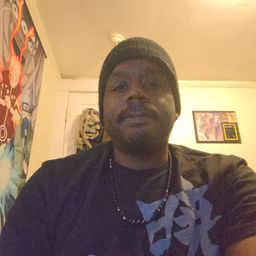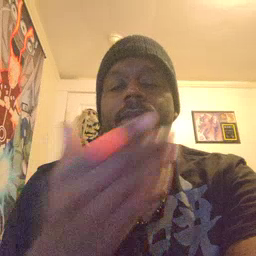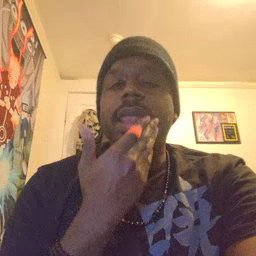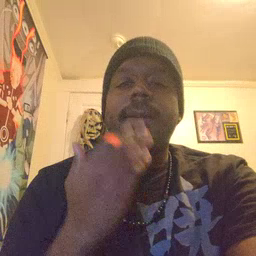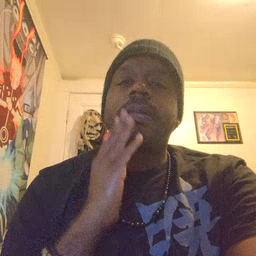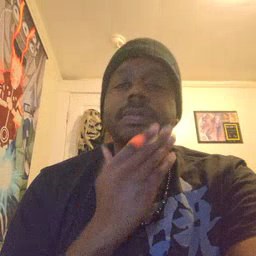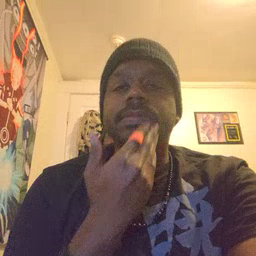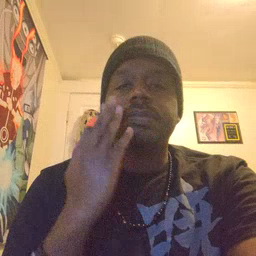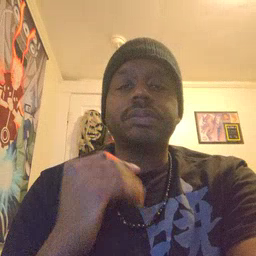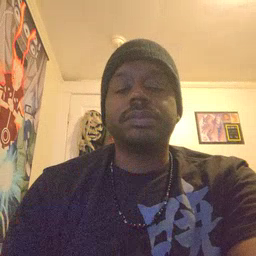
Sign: napkin